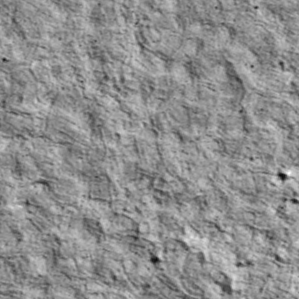
Label: non_frost